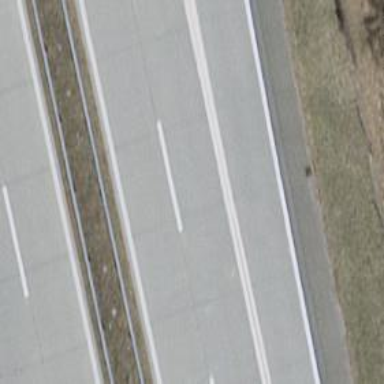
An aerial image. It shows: Asphalt motorway link.